Question: I have a hierarchy of classes. Each class represent different kind of question in a survey.
Up until now, users can give a single answer to a question (via input box, ratio button or from a dropdown). The answer to each asked question is stored as a string in the 'answer' field inherited from 'Question'.
I have been tasked with adding a MultiChoice question to the hierarchy. A multi choise question enable users to provide multiple answers (such as by selecting multiple options in a group of checkboxes, or via multiple text boxes).
In the diagram below, the green class is the one I need to add. My problem is that the current structure assumes a single answer only.
I've thought of two possible modifications:
- 'answer'- 'list<String> answers''getAnswers()''MultiChoice'
I see problems with both approaches. The first one adds the responsability of parsing a possible csv of answers to the caller. The second one violates the Liskov substitution principle.
My question is: How can I support multiple answers in 'MultiChoice' without introducing such problems?

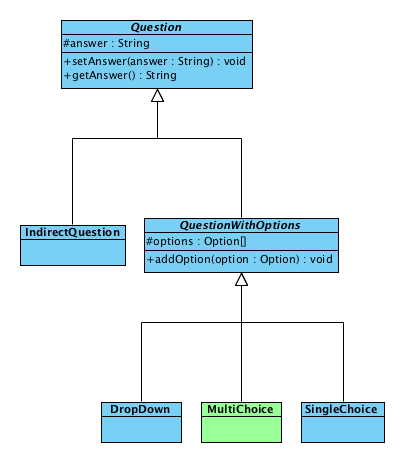
Answer: The simple answer is of course to change the interface to
'''
List<String> getAnswers();
void addAnswer(String answer);
'''
But that's still a struct rather than object oriented design. To me this rather feels like a case for a visitor pattern with just having a interface like
'''
void accept(Visitor v);
'''
and a vistor interface like
'''
interface Visitor<T> {
T visit(T arg, DropDown answer);
T visit(T arg, MultiChoice answer);
T visit(T arg, SingleChoice answer);
...
}
'''
with a visit method per concrete answer type. And then implement each statistics on the answers as a implementation of Visitor if statistics is what you wanna do. However, always think in what you wanna do with the data, not in dump fields.